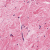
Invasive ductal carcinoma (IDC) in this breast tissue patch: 1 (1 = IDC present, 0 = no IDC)